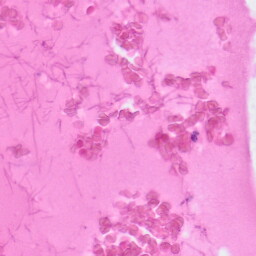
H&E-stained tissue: Colon